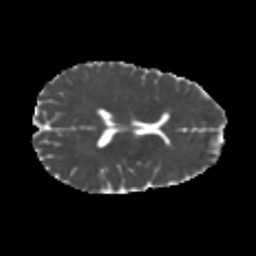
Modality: MD
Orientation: axial
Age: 25
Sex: female
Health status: healthy
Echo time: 0.074 s